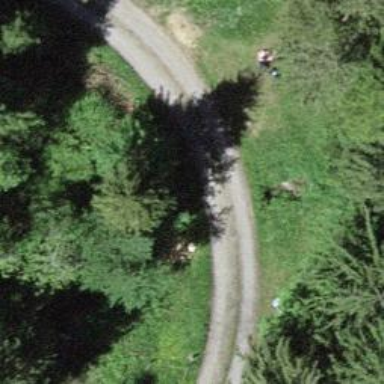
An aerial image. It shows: Excellent grade2 unpaved track.